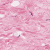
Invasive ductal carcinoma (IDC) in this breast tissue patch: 0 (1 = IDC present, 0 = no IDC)